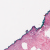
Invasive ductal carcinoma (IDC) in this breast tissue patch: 0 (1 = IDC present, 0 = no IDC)